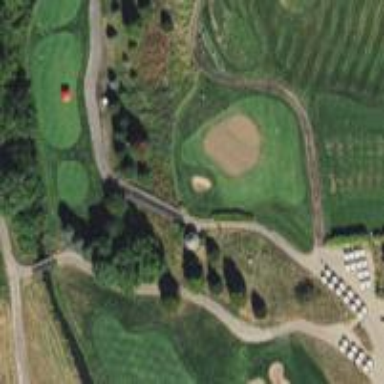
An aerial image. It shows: Path for both roads and golfers.